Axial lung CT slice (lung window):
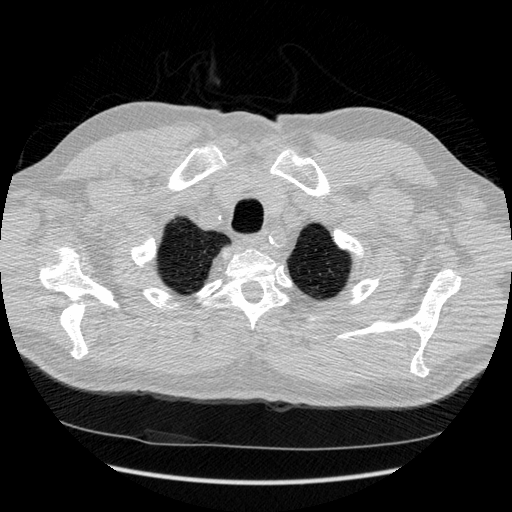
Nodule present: no